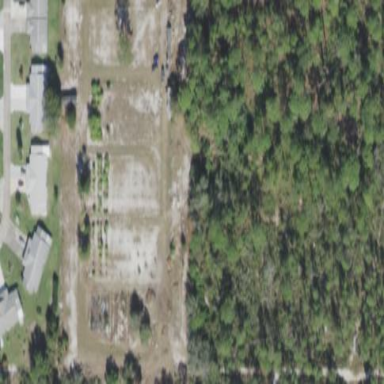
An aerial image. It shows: Plant nursery specializing in trees.